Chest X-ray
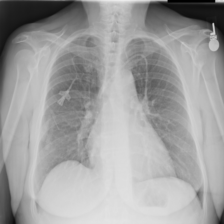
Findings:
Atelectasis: negative
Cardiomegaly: negative
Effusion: negative
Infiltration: negative
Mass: negative
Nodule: negative
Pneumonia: negative
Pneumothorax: negative
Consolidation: negative
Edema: negative
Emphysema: negative
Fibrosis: negative
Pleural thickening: negative
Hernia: negative